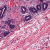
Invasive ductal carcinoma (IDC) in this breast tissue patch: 0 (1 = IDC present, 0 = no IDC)